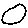
Label: circle